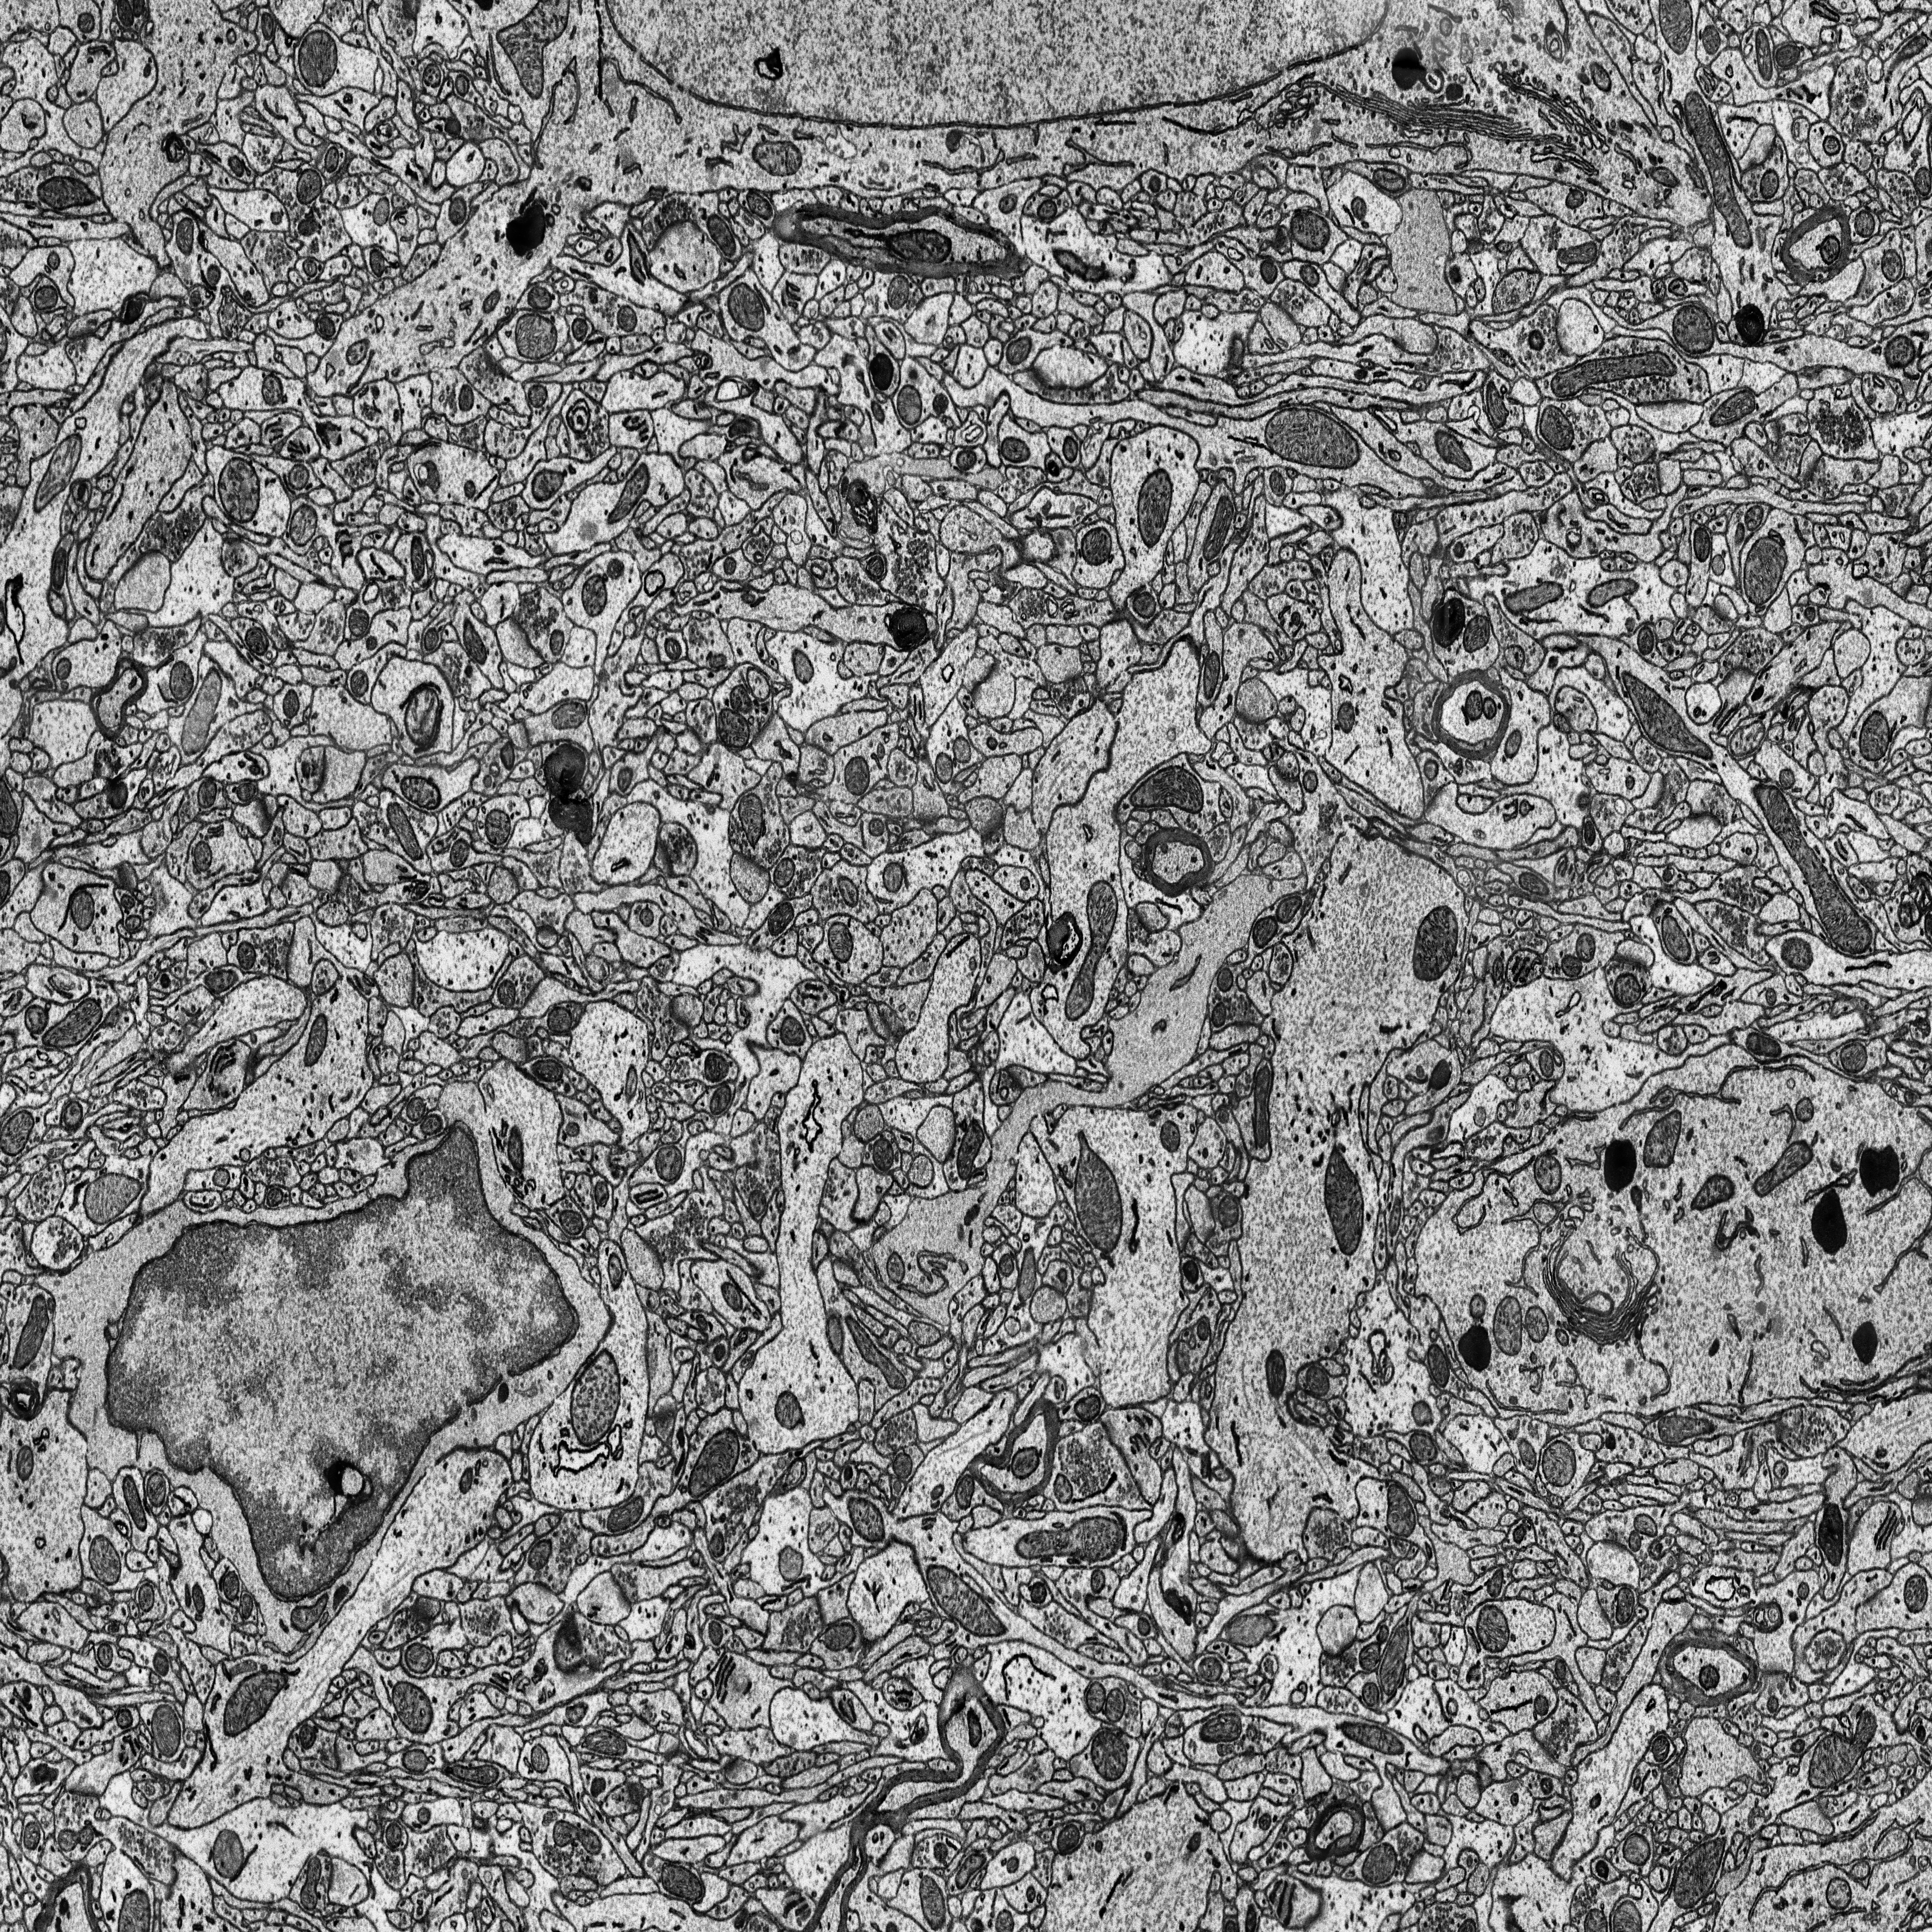
Electron microscopy slice of rat cortex tissue
Slice depth (z): 83
Mitochondria instances in slice: 377